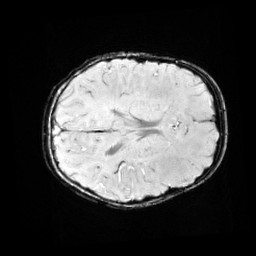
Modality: SWI
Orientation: axial
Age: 9
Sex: female
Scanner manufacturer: siemens
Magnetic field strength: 3 T
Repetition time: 0.027 s
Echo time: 0.02 s